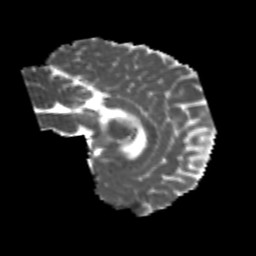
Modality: MD
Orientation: sagittal
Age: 23
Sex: female
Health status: healthy
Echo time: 0.074 s